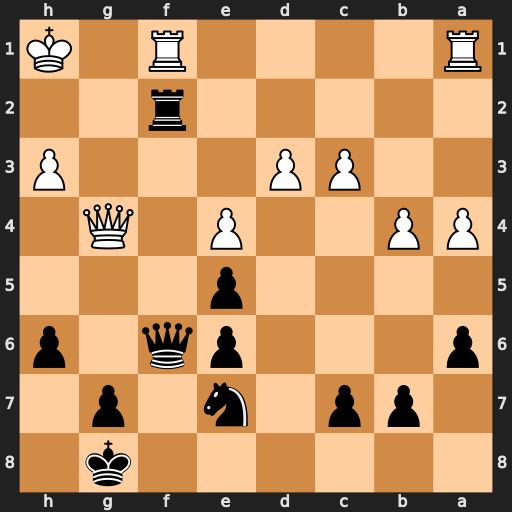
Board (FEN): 6k1/1pp1n1p1/p3pq1p/4p3/PP2P1Q1/2PP3P/5r2/R4R1K
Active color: b
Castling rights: -
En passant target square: -
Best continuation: Rxf1+ Rxf1 Qxf1+